Question: I haven't done any iPhone version yet, so I have this question,
In order to be able to browse the website properly -even if the user turns 90o his phone:

Shall i CSS set with's in px or in % ?
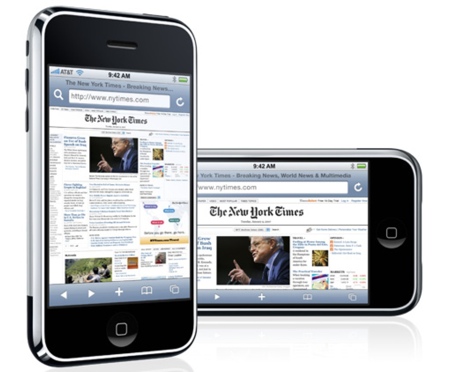
Answer: If you are programatically targeting the iOS devices such as the iPhone & iTouch then i would use pixels opposed to percentages, but if you are not targeting such devices and want a one stop mobile website for all (most smart-phones) then i would consider using percentages.
you can specificy 'min-width max-width and min-device-width and max-device-width' in your media queries.
Here is a little more about media queries and the combinations that you can do;
'''
/* Target iPhone Portrait */
@media screen and (max-width: 320px) and (orientation: portrait) { body{background:#F0F;} }
/* Target Android Portrait larger than 320px Width */
@media screen and (min-width: 321px) and (max-width: 480px) and (orientation: portrait) { body{background:#F00;} }
/* Target iPhone Landscape */
@media screen and (max-width: 480px) and (orientation: landscape) { body{background:#0F0;} }
/* Target Android Landscape */
@media screen and (min-width: 481px) and (max-width: 800px) and (orientation: landscape) { body{background:#FF0;} }
'''